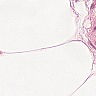
Metastatic tissue present: no